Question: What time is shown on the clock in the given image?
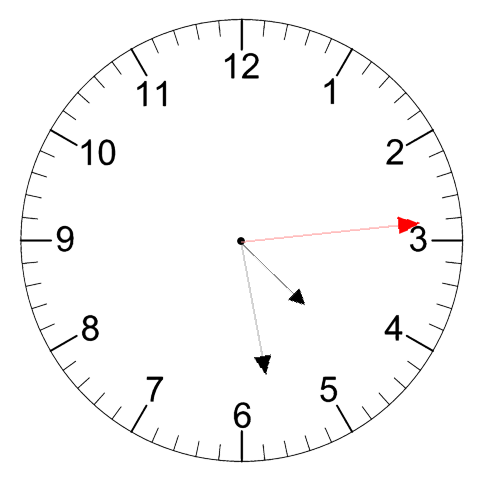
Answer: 04:28:14